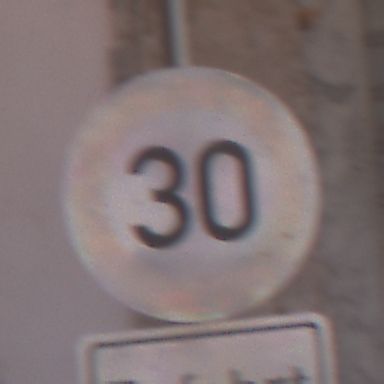
Verkehrszeichen: Geschwindigkeit30
Zusatzzeichen unten: HinweiseAufGefahrenDurchVerbaleAngabe11
Umgebung: Outdoor, Urban
Tageszeit: MorningAfternoon
Wetter: Clear
Licht: Natural
Jahreszeit: NotSpecified
Kontrast: MediumContrast